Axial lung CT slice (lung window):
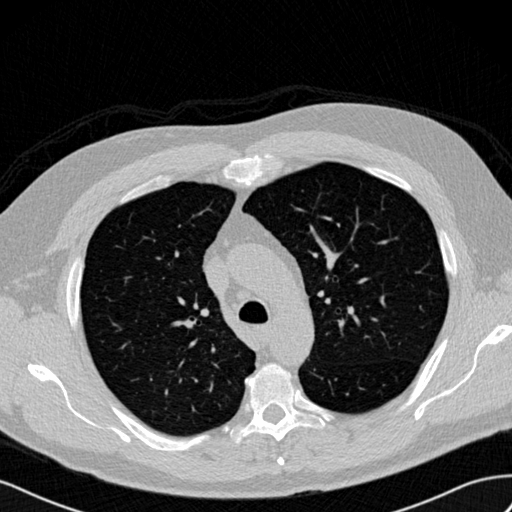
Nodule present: no